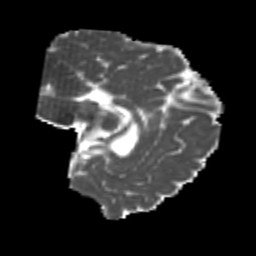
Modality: MD
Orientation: sagittal
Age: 20
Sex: male
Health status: healthy
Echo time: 0.074 s